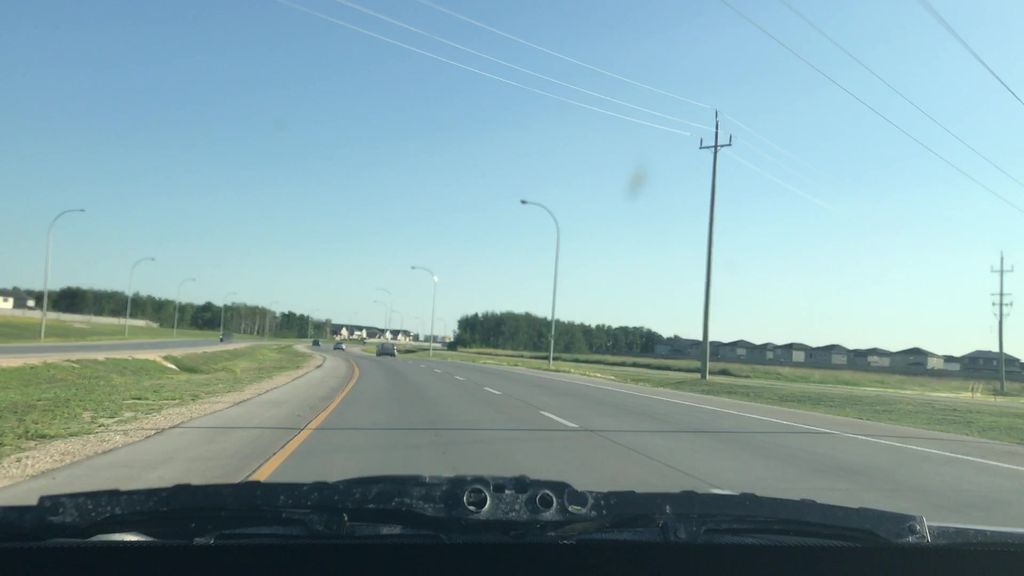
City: winnipeg